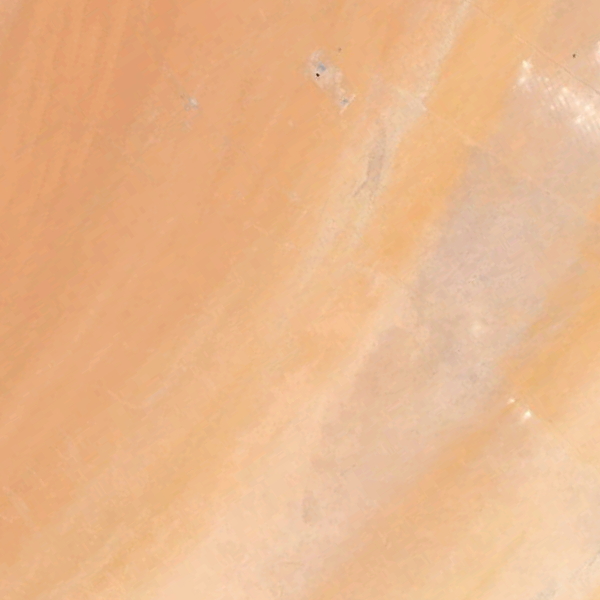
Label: Desert